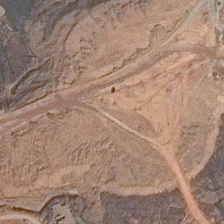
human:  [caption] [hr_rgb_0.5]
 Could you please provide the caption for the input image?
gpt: it is a piece of irregular khaki and green bareland .

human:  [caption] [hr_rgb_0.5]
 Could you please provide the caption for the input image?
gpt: it is a piece of irregular khaki and green bareland .

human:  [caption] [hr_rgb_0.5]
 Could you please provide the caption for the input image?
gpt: it is a piece of irregular khaki and green bareland .

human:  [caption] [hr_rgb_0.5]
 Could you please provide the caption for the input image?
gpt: it is a piece of irregular khaki and green bareland .

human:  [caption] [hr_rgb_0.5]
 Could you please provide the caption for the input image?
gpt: it is a piece of irregular khaki and green bareland .